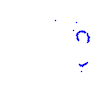
Particle: proton